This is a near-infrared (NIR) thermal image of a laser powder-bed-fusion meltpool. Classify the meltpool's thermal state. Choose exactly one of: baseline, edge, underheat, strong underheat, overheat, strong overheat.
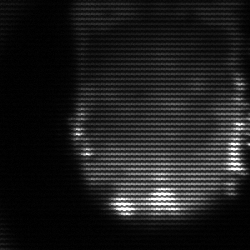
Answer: strong underheat